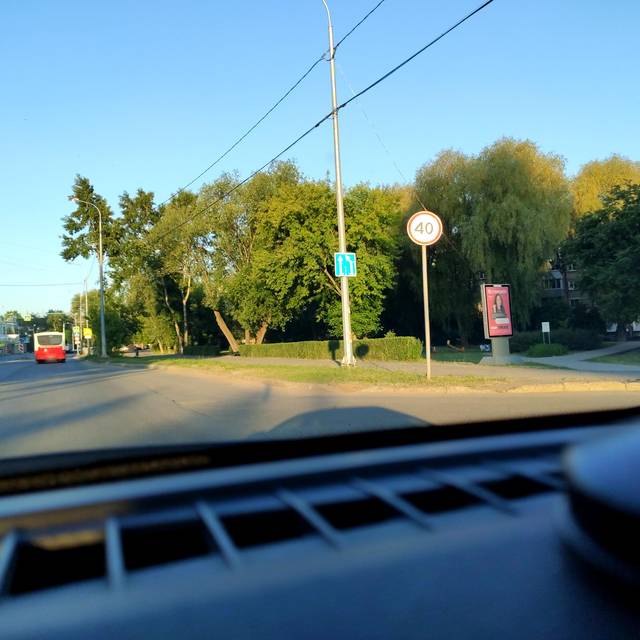
Region: Russia
Coordinates: 58.0, 56.297